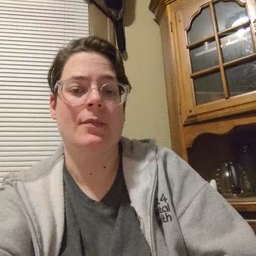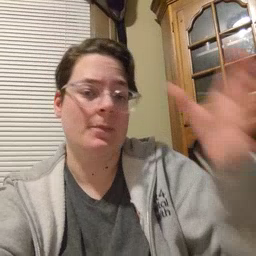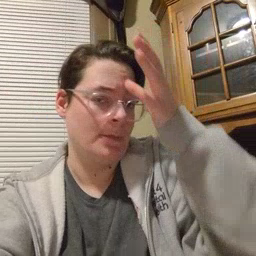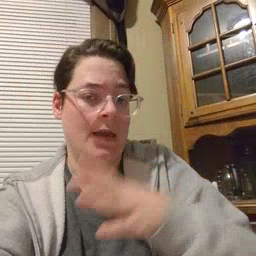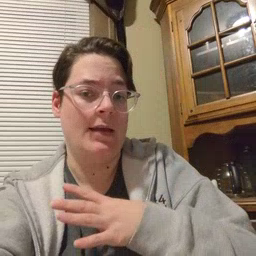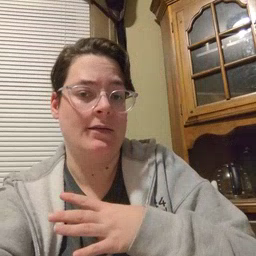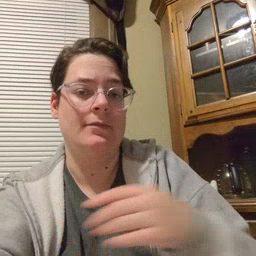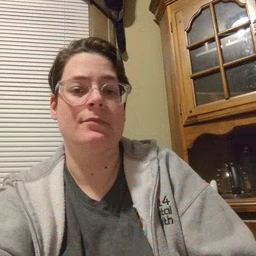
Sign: man